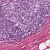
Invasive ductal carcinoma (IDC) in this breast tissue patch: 0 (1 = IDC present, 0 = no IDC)